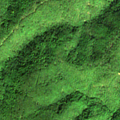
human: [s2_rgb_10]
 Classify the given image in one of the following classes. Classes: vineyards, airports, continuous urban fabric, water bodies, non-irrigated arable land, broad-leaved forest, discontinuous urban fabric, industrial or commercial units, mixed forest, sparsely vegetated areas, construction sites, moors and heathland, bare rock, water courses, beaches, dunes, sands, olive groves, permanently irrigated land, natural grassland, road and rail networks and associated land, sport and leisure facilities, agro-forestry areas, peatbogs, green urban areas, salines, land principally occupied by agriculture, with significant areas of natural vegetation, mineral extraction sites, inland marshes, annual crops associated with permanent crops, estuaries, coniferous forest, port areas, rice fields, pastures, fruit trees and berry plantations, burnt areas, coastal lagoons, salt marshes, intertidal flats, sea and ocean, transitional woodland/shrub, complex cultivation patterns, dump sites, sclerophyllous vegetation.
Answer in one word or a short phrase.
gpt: broad-leaved forest